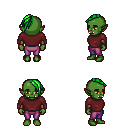
a pixel art fantasy rpg character, female body template, orc, green skin, maroon long-sleeve shirt, magenta pants, green long mohawk hairstyle, cloth bracers, four views (front, back, left, right), 2x2 character sprite sheet, small pixel art, hard edges, no anti-aliasing